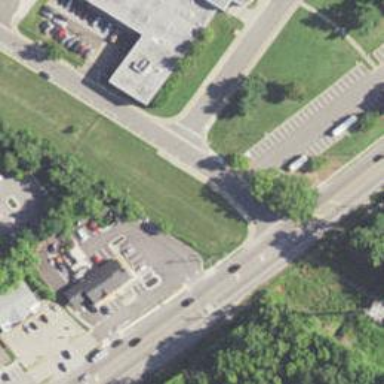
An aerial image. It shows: Unmarked crossing on the road.